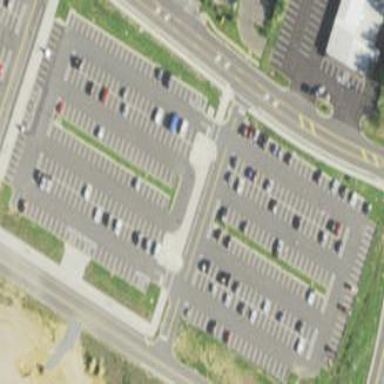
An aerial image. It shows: Surface parking lot with asphalt. It is park and ride facility.